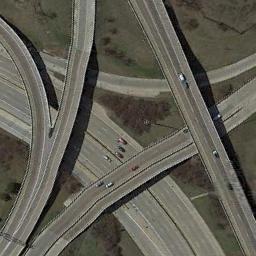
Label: overpass